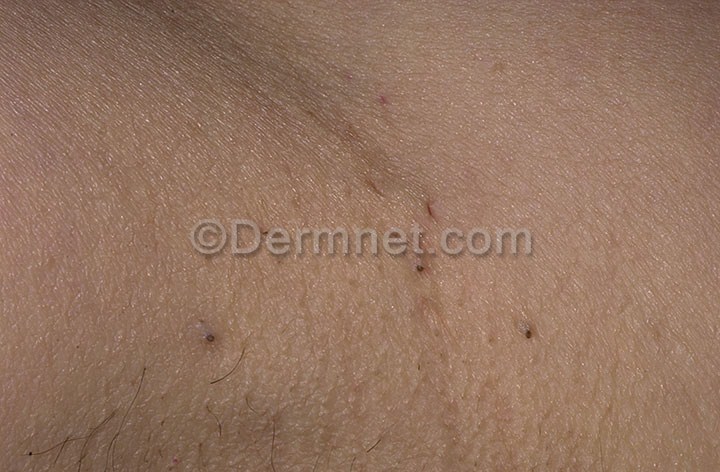
Disease: Acne and Rosacea Photos